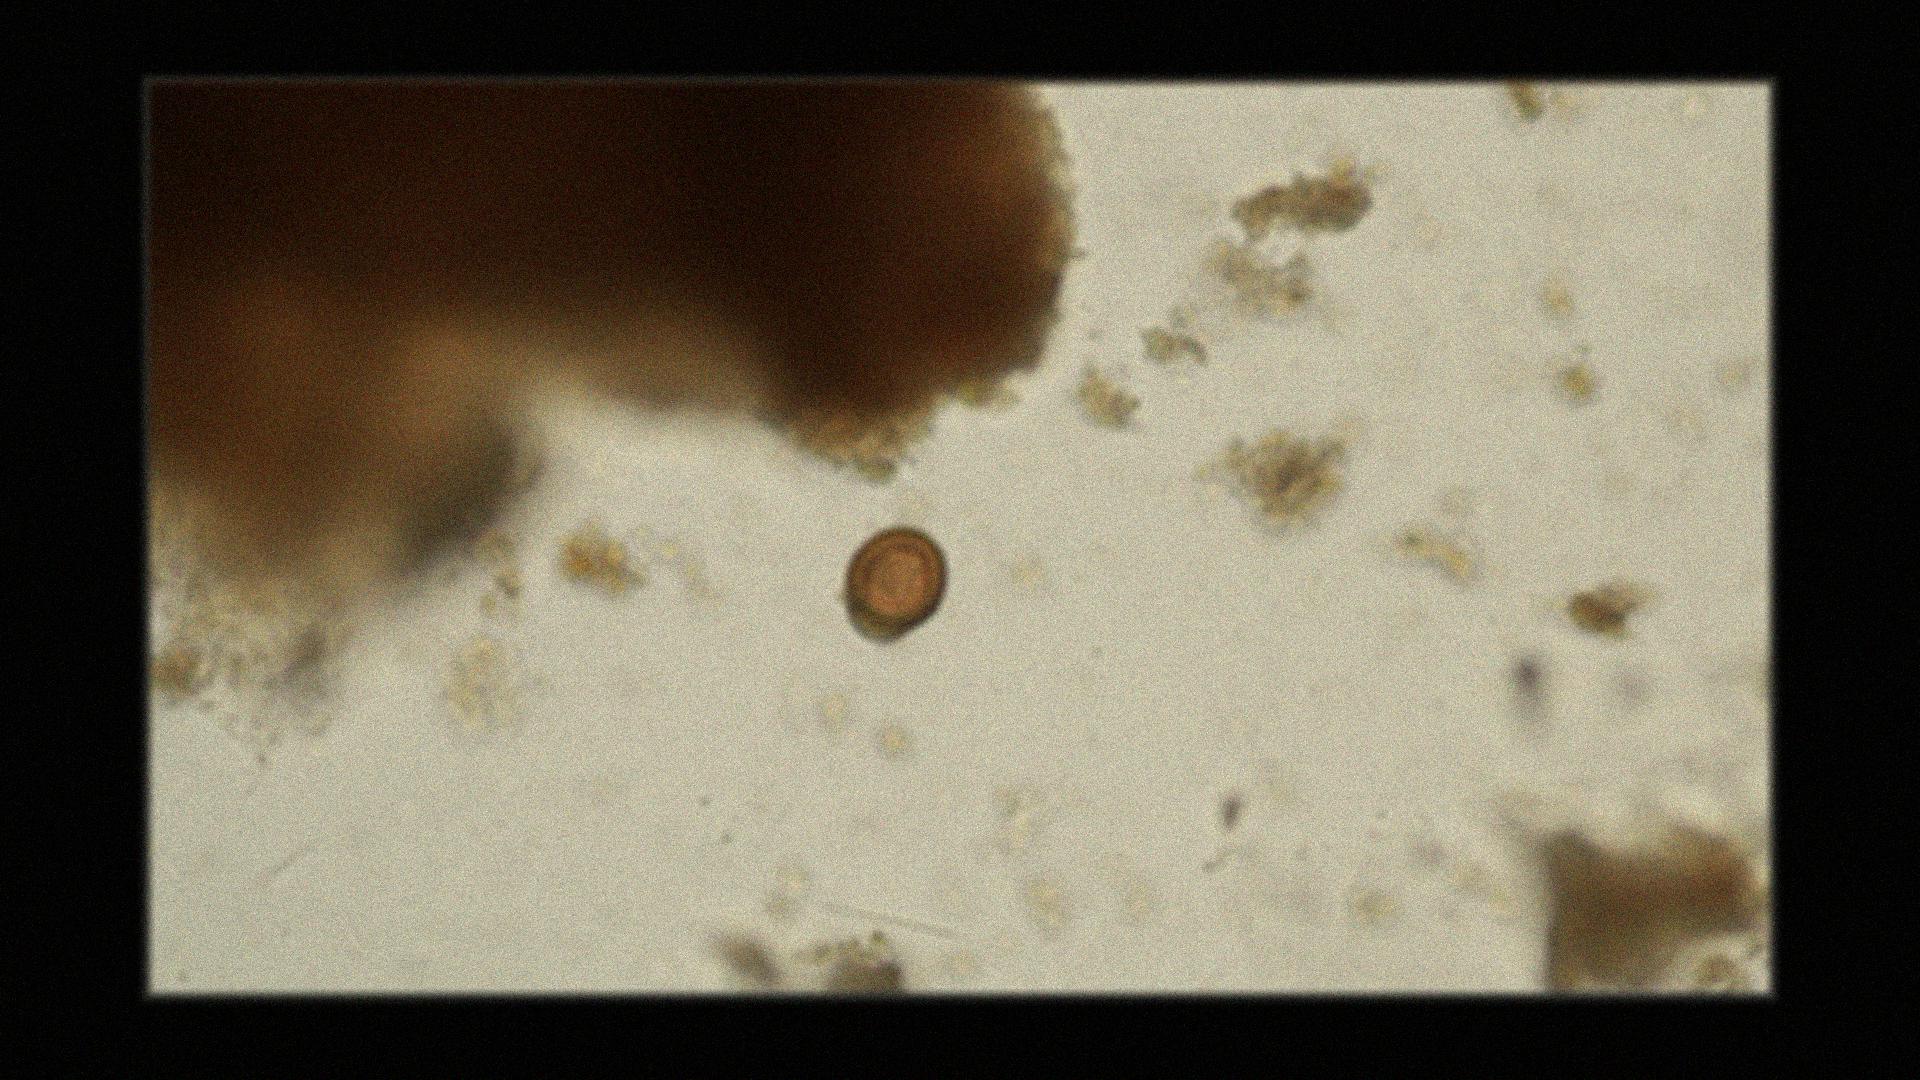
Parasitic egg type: Taenia spp. egg